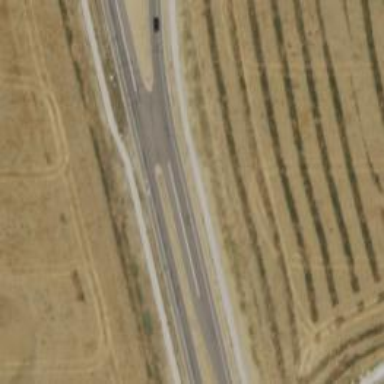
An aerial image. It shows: Tertiary link road.